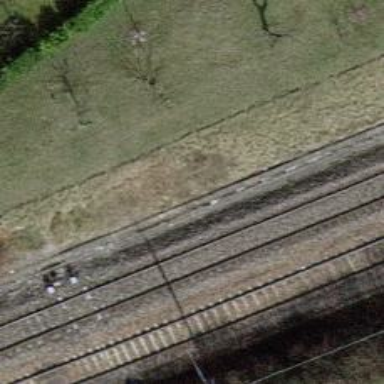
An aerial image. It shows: Railway with electrified contact lines.